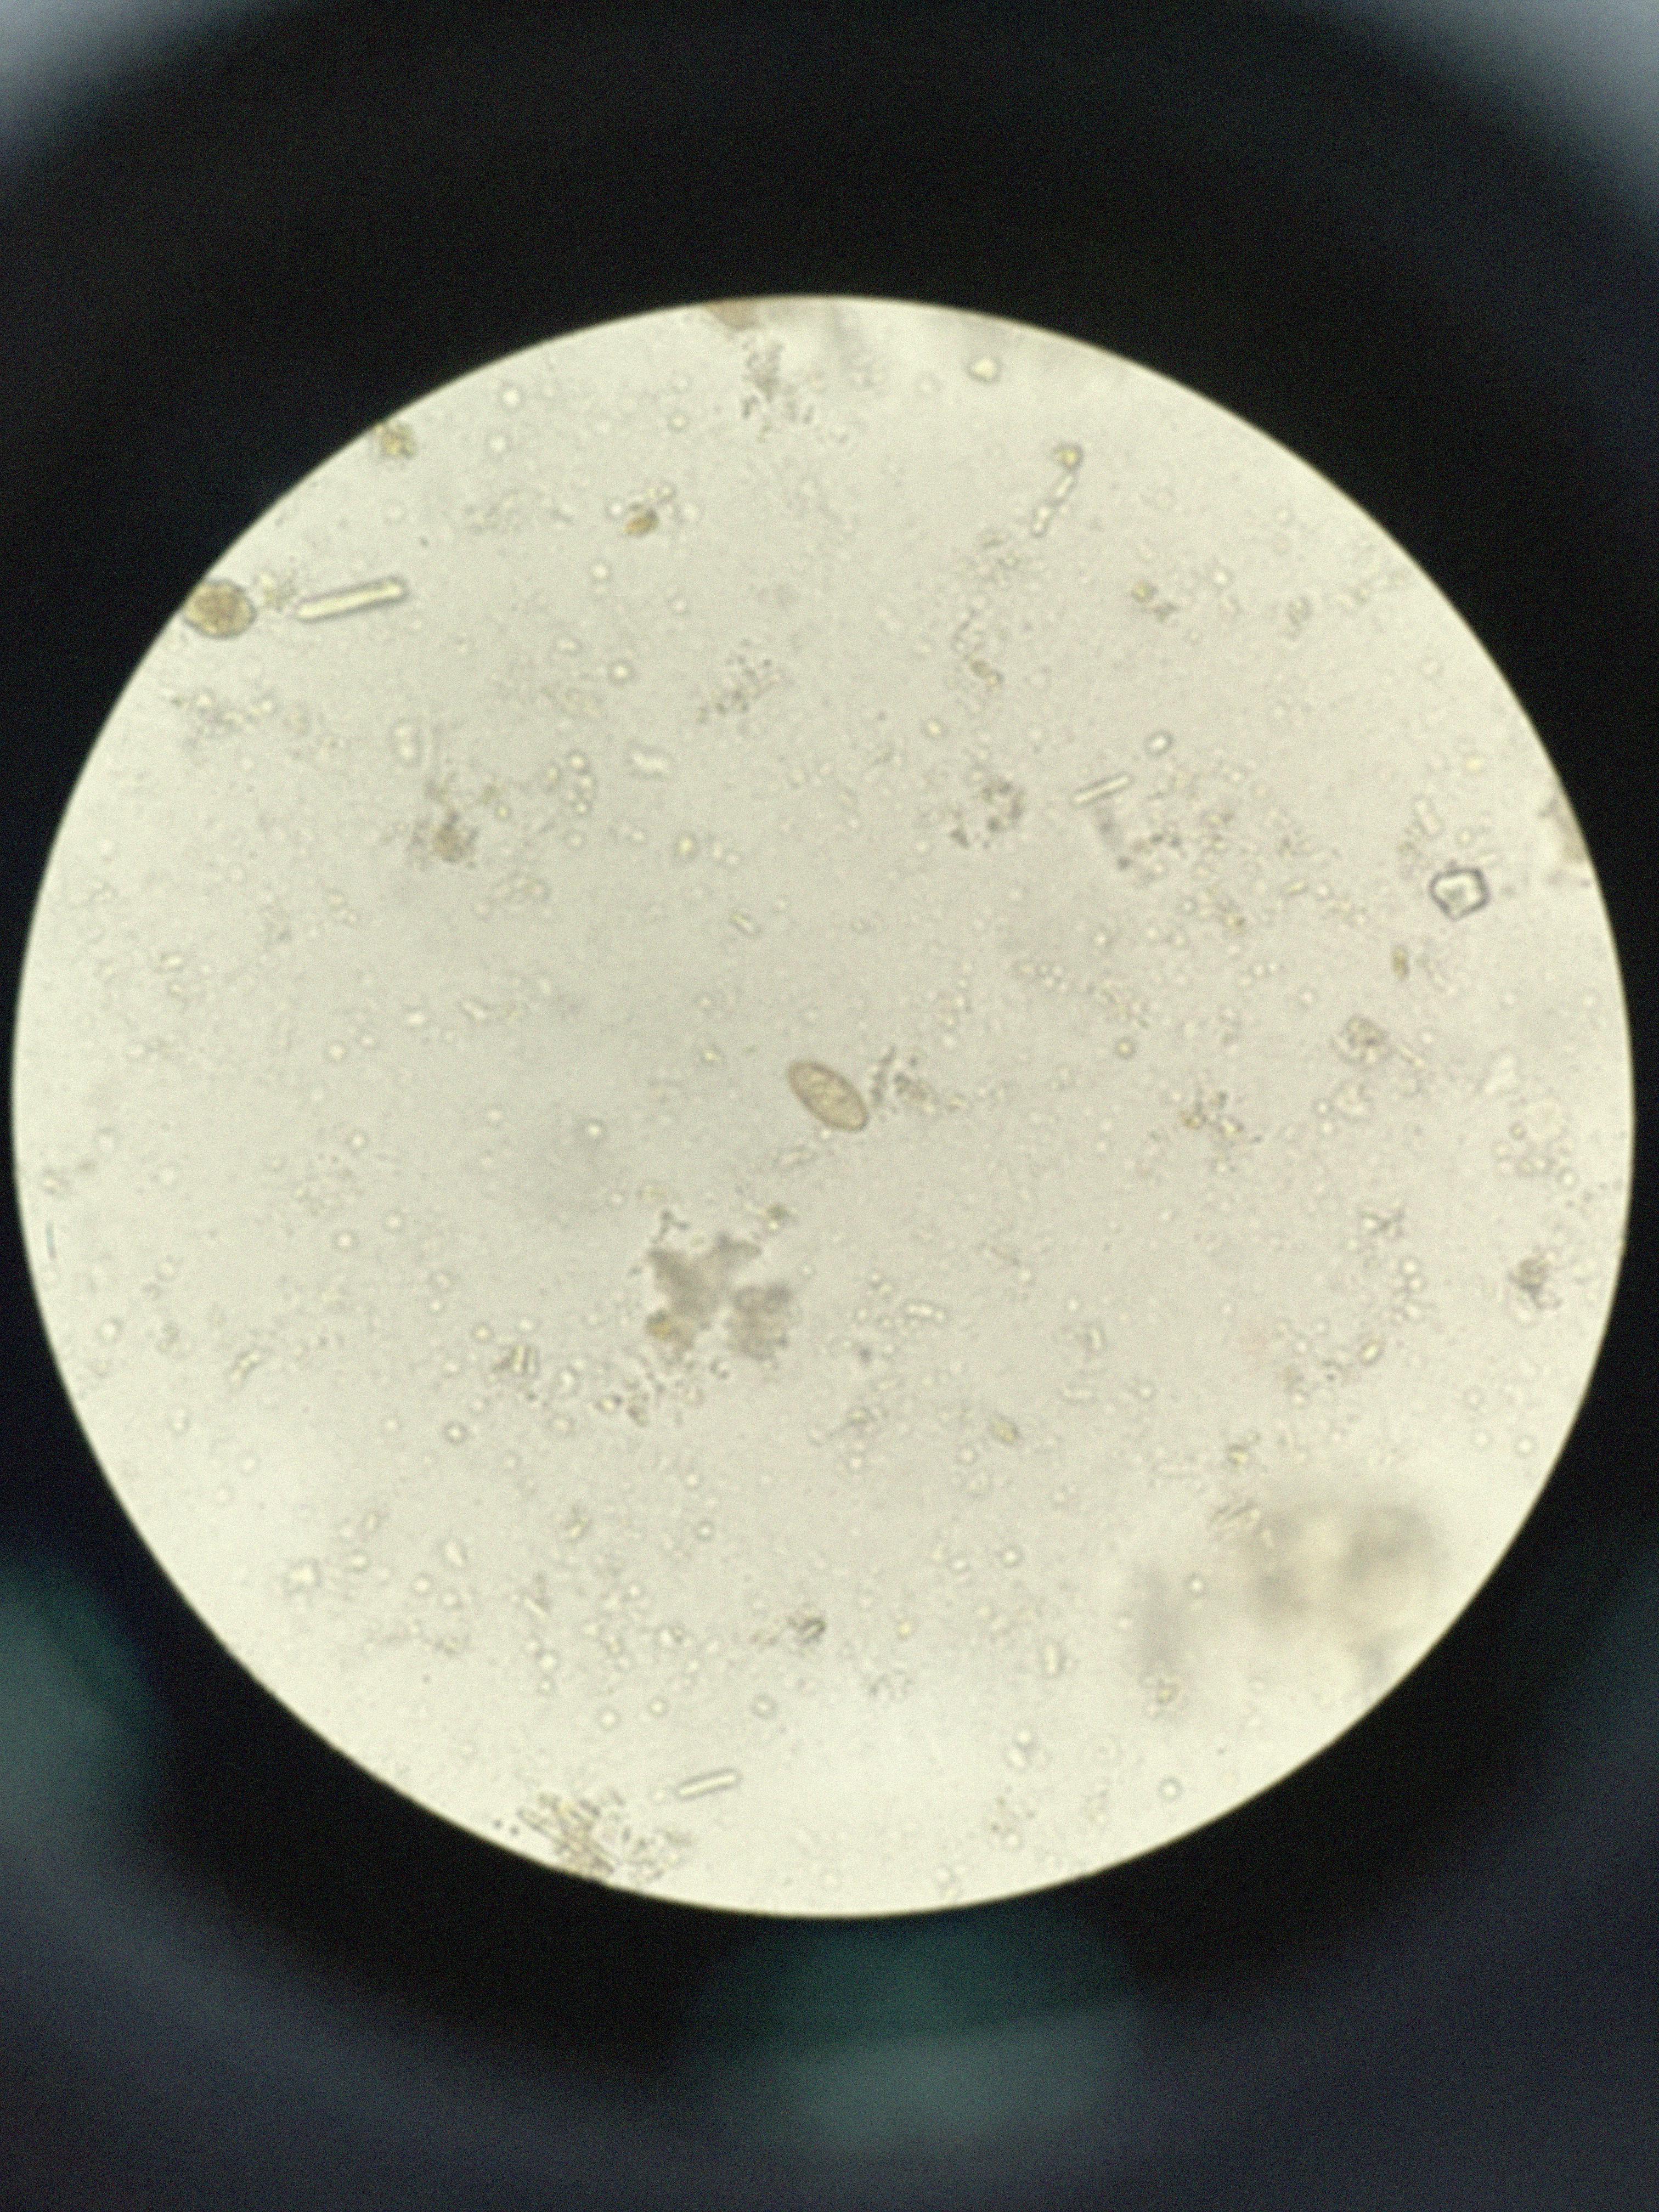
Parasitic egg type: Opisthorchis viverrine